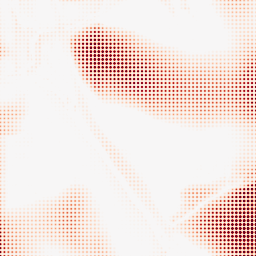
Category: morphological
Decomposition family: rolling_ball
Decomposition parameters: radius: 50
Upsampling method: sinc_hamming
Upsampling parameters: scale: 8
kernel_size: 4
Upsampling scale: 8